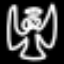
Label: angel